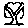
Label: tree